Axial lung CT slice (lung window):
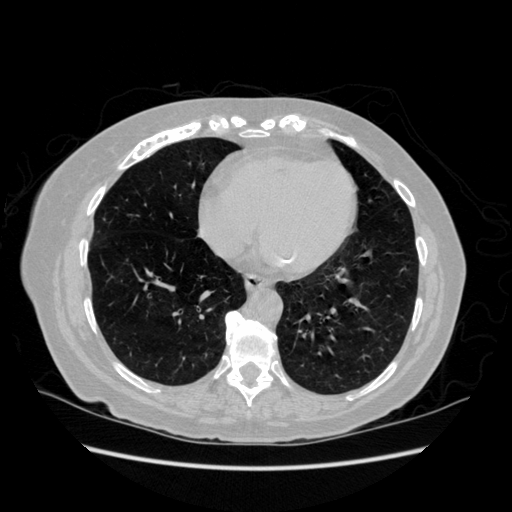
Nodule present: no